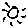
Label: sun